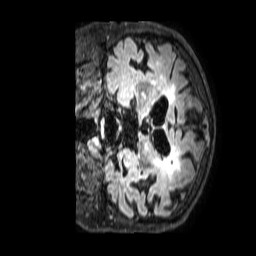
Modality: FLAIR
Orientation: coronal
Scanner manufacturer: philips
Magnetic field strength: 3 T
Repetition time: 4.8 s
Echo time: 0.2847 s